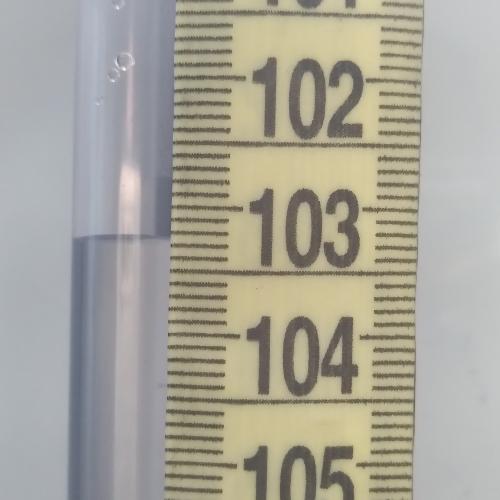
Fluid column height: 103.2 cm